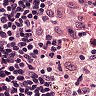
Metastatic tissue present: no